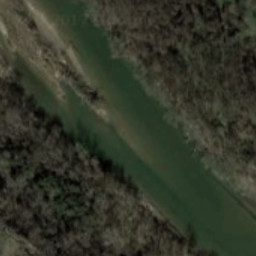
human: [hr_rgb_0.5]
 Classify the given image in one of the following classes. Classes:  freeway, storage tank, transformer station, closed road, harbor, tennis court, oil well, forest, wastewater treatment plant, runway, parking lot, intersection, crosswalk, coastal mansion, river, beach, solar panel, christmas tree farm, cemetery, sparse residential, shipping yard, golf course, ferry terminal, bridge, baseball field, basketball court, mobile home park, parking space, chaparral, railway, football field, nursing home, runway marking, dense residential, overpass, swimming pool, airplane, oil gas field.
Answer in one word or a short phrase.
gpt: river